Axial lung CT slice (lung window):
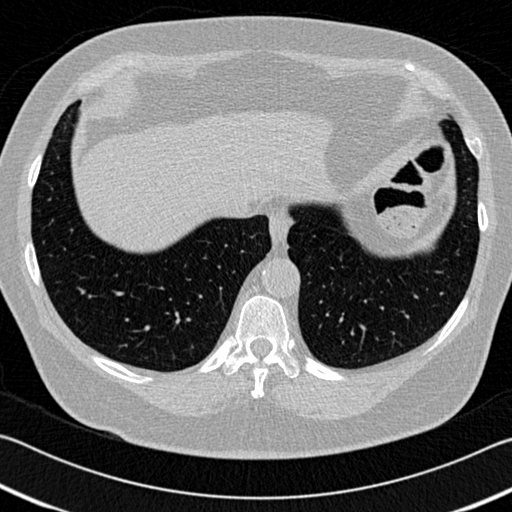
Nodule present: no